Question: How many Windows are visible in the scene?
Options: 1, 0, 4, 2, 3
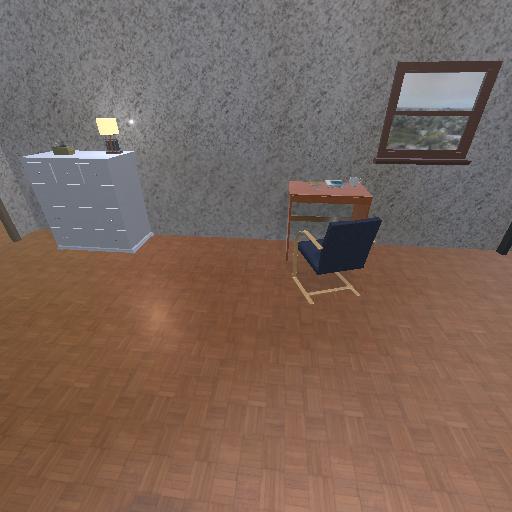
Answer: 1